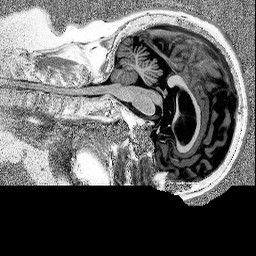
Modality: MP2RAGE
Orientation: sagittal
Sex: female